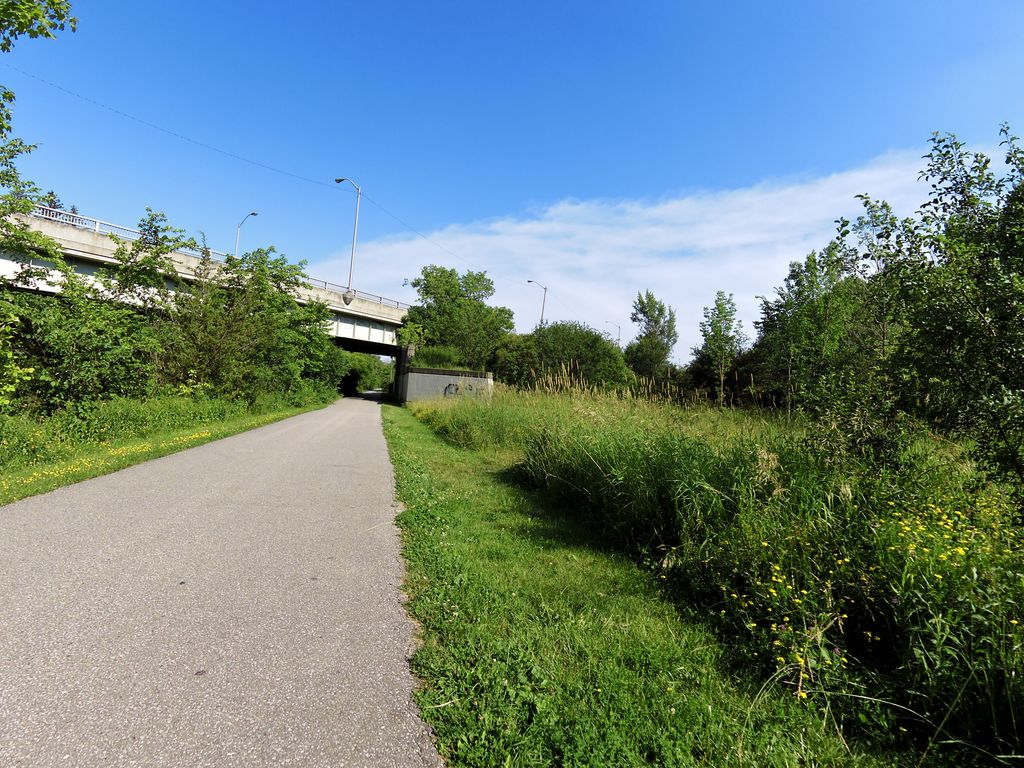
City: toronto